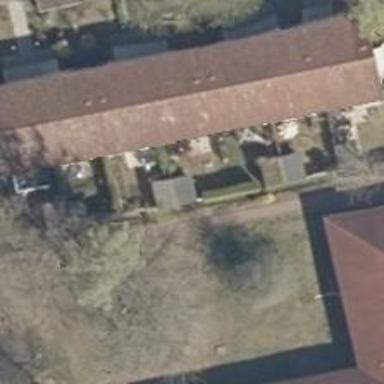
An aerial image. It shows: Terrace building with gabled roof.